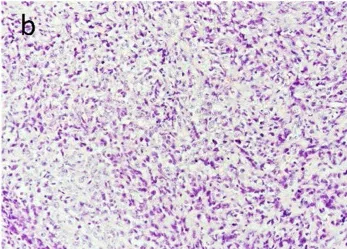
Most of the specimens are obvious malignant tumors with active focal growth as well as mitotic images (b).
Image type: pathology (h&e)